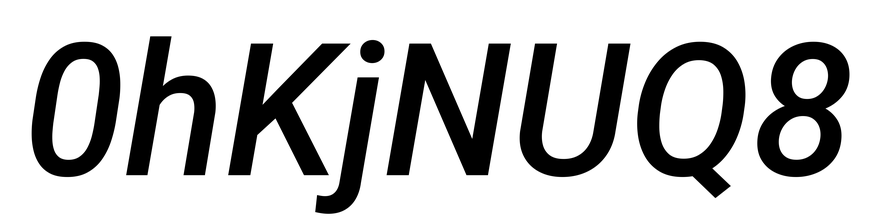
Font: Roboto-Italic_Medium_Italic